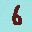
Label: 6